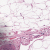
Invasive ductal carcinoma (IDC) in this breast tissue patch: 0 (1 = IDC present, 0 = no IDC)